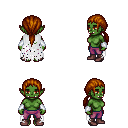
a pixel art fantasy rpg character, female body template, orc, green skin, white tattered cape, magenta pants, brunette ponytail hairstyle, white cloth bracers, maroon shoes, four views (front, back, left, right), 2x2 character sprite sheet, small pixel art, hard edges, no anti-aliasing